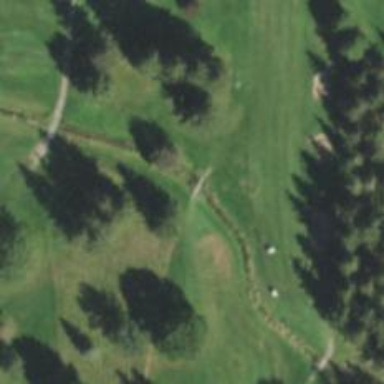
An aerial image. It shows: Pathway for golfing.